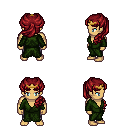
a pixel art fantasy rpg character, male body template, human, tanned skin, green robe, metal pants, brunette princess hairstyle, gold tiara, four views (front, back, left, right), 2x2 character sprite sheet, small pixel art, hard edges, no anti-aliasing